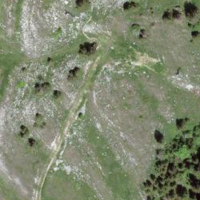
EUNIS habitat code: 23
Species observed at this site:
Phyteuma orbiculare